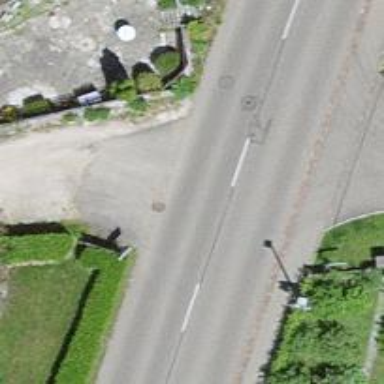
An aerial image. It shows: Secondary road with asphalt surface.